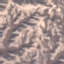
Label: HerbaceousVegetation